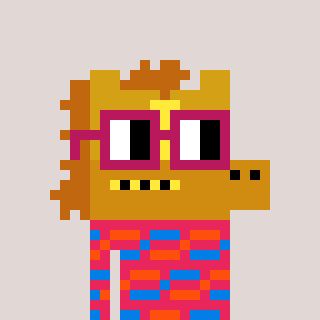
a pixel art character with square dark red glasses, a yellow horse-shaped head and a redpinkish-colored body on a warm background